Interaction volume radius: 5 \u00c5
Interaction volume height: 30 \u00c5
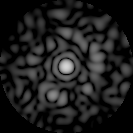
Disorder parameter: 0.8539